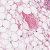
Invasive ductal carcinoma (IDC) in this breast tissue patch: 0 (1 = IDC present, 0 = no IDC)